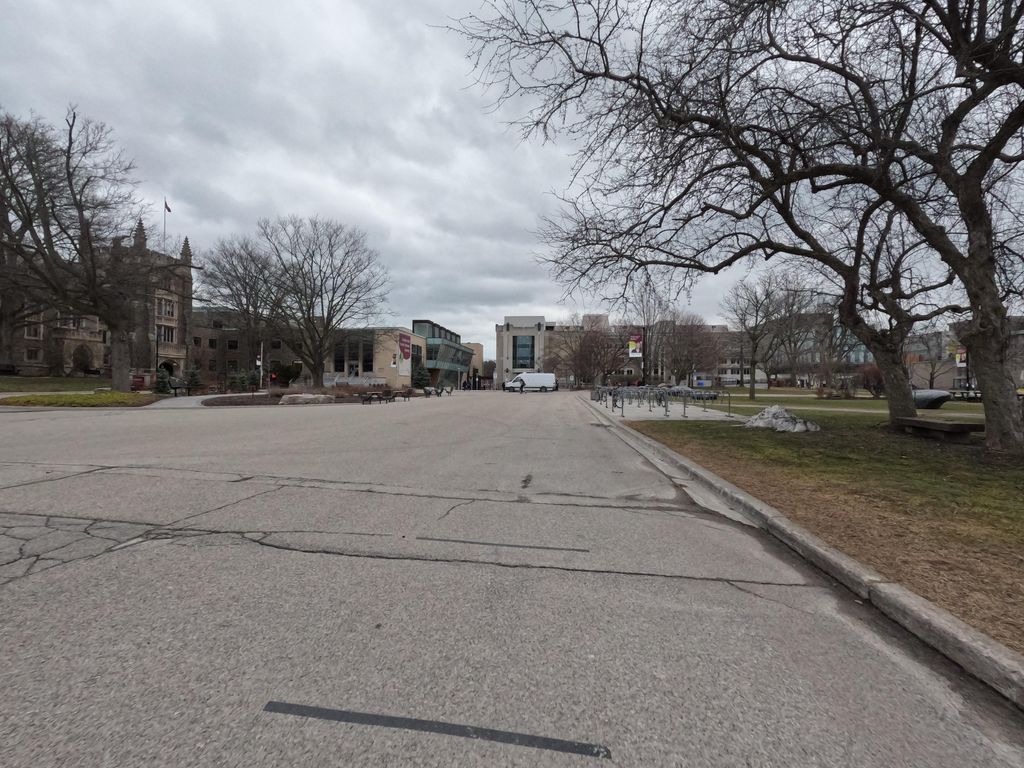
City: hamilton